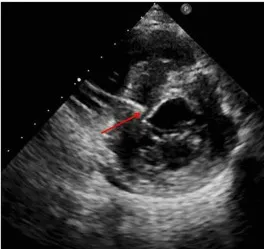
(B) Echocardiogram during the operation showed the right ventricular pacing electrode located at the upper interventricular septum with a depth of 14.5 mm and a distance of about 3 mm from the left ventricular endocardium.
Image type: radiology (ultrasound)